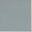
Piece: xx